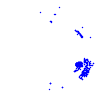
Particle: electron